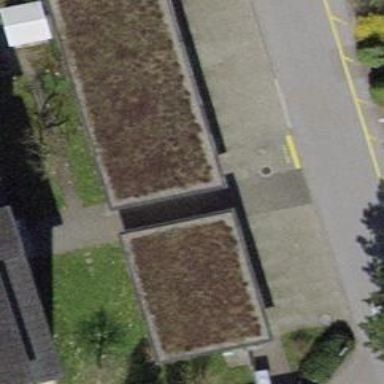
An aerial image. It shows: Garages with flat roofs.